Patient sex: M
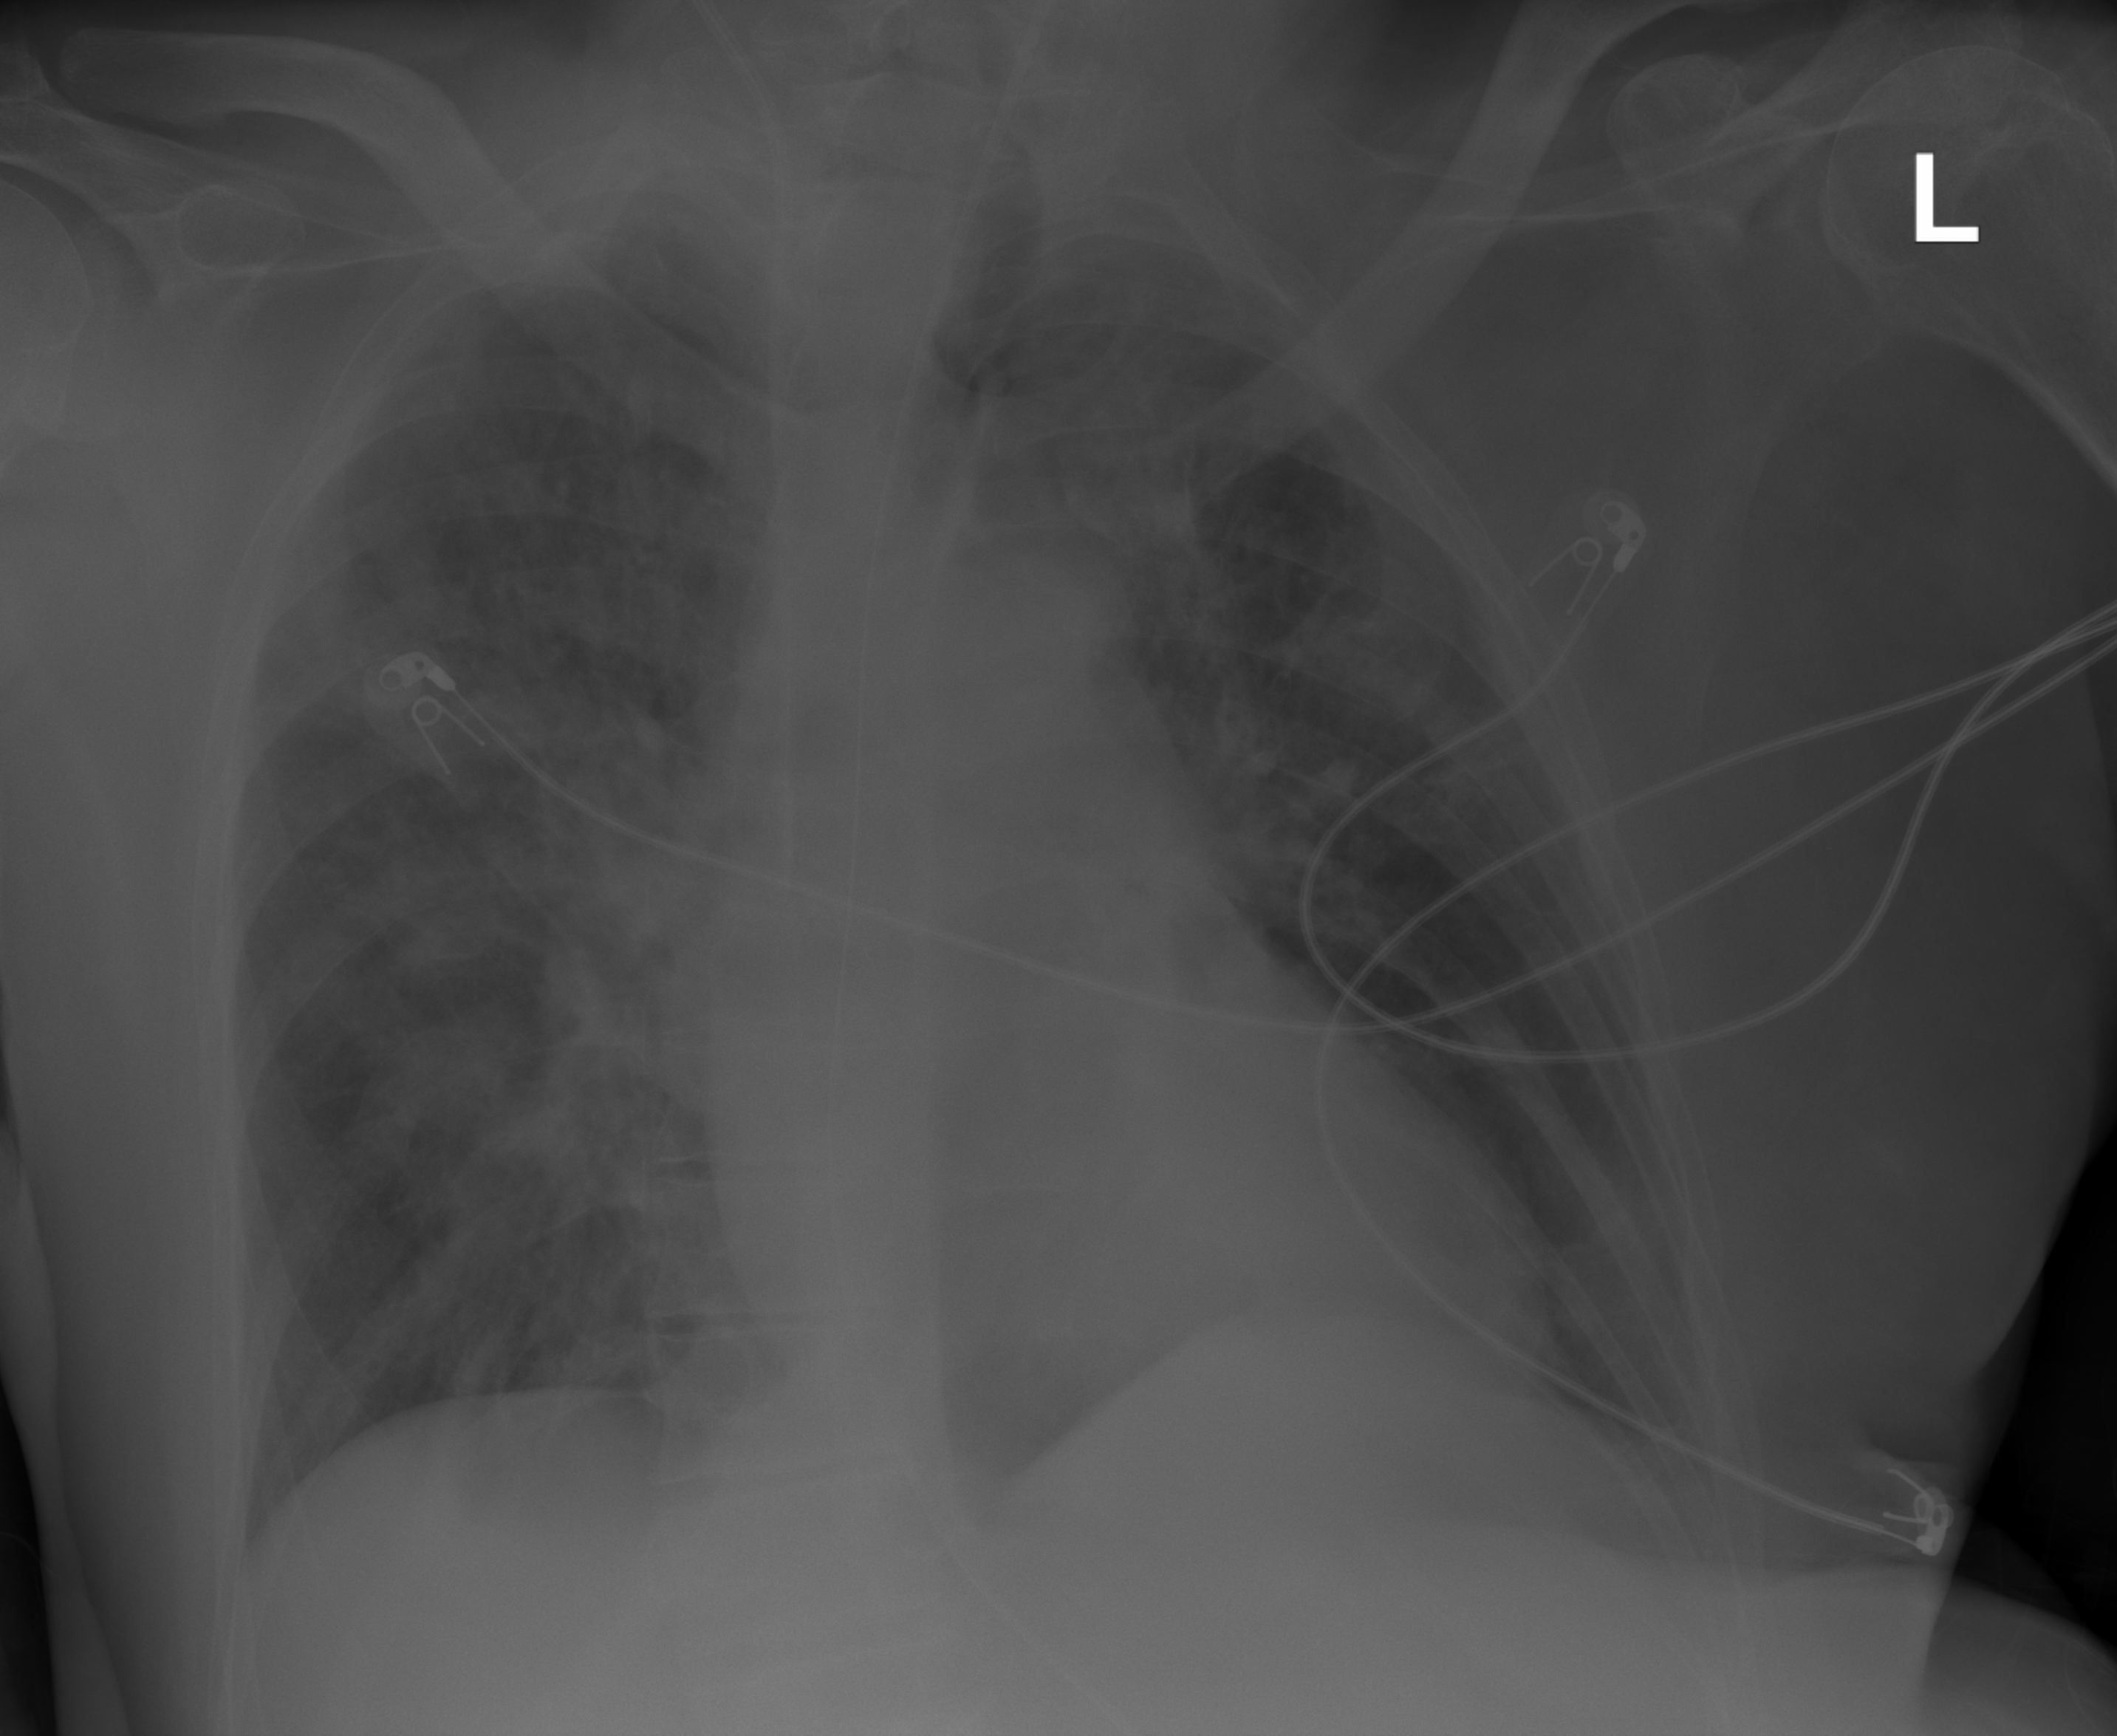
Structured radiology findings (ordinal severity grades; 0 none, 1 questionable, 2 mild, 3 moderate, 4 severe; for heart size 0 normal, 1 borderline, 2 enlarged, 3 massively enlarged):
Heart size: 1
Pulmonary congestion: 1
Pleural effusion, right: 0
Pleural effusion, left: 1
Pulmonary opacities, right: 3
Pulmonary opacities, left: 3
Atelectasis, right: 2
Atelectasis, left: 2